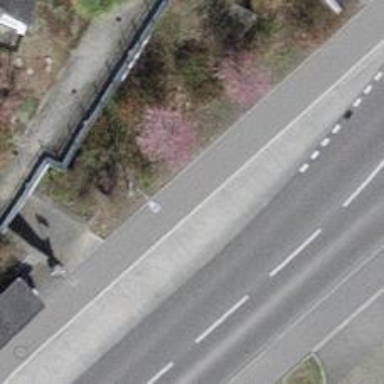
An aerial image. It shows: Sidewalk along the footway.